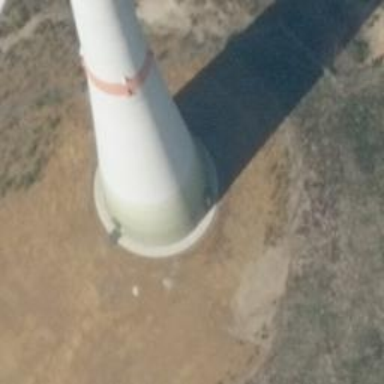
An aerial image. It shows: Wind power generator.